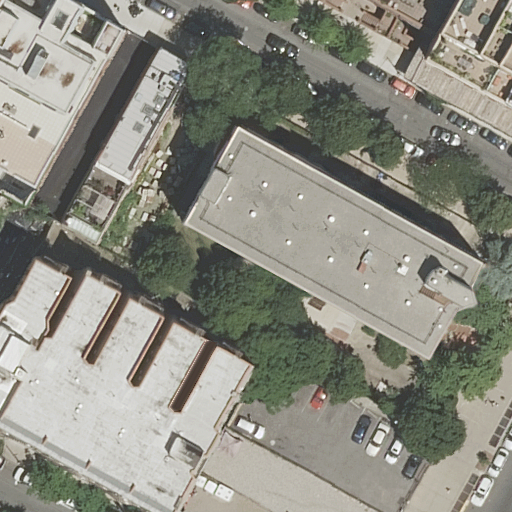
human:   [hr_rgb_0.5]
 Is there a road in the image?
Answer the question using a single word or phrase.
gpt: yes

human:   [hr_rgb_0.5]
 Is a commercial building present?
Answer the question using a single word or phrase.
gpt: no

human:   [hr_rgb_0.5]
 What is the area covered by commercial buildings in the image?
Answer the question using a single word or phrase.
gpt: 0m2

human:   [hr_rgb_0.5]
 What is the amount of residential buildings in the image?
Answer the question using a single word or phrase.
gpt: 11

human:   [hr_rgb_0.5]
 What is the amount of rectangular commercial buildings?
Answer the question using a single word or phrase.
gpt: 0

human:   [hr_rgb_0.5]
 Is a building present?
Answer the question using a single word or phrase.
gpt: yes

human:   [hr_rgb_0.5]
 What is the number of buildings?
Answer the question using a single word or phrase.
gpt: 11

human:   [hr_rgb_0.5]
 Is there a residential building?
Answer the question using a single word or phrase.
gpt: yes

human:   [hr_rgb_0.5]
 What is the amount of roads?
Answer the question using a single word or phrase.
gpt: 3

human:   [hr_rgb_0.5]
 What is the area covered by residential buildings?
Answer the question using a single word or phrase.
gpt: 4803m2

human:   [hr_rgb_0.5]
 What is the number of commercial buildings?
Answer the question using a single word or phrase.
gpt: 0

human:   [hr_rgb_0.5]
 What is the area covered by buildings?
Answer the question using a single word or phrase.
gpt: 4803m2

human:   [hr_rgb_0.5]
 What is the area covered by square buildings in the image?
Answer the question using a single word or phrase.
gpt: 0m2

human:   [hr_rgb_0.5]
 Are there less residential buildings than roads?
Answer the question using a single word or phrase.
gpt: no

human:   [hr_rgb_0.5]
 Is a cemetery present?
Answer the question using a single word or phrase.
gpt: no

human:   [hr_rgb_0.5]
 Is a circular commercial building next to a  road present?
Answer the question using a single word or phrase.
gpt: no

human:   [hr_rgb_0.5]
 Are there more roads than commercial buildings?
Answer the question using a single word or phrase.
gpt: yes

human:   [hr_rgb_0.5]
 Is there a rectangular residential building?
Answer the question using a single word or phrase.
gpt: yes

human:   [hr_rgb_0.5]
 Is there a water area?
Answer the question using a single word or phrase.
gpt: no

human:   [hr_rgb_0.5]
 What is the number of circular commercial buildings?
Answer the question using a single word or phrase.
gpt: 0

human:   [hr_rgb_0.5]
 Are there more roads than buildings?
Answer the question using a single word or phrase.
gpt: no

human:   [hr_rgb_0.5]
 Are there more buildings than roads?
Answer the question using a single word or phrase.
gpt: yes

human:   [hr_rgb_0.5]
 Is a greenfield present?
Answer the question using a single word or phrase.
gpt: no

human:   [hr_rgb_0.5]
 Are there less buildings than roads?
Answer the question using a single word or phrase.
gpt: no

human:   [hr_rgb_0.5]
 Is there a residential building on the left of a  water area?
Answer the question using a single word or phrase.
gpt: no

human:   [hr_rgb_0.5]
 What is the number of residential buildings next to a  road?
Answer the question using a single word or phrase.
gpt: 11

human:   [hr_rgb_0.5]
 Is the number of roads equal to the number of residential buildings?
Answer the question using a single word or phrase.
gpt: no

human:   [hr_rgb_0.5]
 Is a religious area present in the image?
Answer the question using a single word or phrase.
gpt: no

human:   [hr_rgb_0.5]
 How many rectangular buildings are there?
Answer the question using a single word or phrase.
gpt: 5

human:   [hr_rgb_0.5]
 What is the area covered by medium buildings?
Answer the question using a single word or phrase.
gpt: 2219m2

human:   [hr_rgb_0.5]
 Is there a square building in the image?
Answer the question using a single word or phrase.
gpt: no

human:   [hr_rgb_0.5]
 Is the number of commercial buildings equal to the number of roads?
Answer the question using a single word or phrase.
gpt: no

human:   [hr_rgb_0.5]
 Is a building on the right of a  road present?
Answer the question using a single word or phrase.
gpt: yes

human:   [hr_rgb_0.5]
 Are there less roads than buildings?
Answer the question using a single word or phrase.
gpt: yes

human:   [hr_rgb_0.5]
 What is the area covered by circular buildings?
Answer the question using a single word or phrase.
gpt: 0m2

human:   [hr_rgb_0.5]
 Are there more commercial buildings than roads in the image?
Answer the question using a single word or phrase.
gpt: no

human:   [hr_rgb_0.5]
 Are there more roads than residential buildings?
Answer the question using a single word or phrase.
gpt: no

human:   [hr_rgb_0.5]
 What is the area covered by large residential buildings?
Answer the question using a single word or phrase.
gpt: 2505m2

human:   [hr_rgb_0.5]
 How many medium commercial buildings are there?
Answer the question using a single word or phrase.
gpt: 0

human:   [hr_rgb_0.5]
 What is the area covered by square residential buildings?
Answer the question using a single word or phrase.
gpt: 0m2

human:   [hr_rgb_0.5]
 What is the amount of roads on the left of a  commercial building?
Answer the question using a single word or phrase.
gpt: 0

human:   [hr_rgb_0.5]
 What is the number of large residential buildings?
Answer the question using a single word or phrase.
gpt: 3

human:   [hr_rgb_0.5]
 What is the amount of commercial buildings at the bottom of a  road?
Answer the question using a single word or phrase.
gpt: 0

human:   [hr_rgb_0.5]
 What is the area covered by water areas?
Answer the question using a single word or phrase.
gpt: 0m2

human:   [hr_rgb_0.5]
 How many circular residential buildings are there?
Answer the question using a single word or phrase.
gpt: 0

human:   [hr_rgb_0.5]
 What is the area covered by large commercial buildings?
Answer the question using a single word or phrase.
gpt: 0m2

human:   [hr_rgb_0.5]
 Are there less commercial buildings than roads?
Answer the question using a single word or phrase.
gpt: yes

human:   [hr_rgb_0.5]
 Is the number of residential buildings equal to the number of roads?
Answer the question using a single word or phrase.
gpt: no

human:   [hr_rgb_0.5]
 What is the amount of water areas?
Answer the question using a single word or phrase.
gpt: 0

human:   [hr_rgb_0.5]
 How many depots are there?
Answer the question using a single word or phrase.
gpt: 0

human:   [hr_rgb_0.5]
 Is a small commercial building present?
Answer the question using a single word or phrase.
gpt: no

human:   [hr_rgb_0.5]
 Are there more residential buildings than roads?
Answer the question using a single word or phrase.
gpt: yes

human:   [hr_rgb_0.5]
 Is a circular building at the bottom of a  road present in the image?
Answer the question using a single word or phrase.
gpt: no

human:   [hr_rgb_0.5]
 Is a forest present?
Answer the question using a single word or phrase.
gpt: no

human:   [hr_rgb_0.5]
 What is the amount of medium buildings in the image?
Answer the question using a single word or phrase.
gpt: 7

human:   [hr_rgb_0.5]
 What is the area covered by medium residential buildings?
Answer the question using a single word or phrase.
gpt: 2219m2

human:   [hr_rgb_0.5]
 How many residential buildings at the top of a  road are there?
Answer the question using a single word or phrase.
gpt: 10

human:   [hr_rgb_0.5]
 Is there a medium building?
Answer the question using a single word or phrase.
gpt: yes

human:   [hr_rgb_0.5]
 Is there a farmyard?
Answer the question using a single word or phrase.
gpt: no

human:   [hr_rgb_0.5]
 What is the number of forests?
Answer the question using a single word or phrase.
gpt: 0

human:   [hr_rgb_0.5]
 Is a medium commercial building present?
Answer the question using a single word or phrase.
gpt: no

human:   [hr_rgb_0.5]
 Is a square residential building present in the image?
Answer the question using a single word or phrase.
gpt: no

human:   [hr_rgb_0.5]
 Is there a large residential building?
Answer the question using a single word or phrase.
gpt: yes

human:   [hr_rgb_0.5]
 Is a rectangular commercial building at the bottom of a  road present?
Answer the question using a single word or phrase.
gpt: no